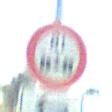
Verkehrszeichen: TatsaechlicheAchslast
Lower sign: RichtungsangabeDurchPfeile2
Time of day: Midday
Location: Outdoor (Special)
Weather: PartlyCloudy
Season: NotSpecified
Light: Natural